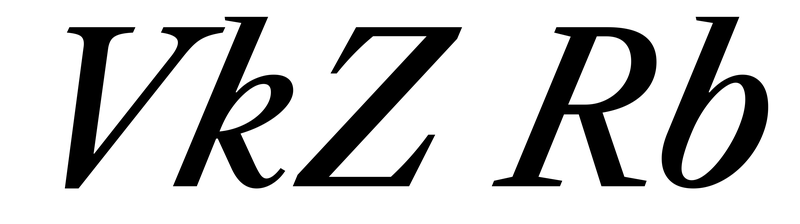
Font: LibreCaslonText-Italic_Medium_Italic